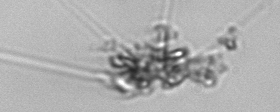
Label: Asterionellopsis_glacialis